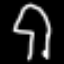
Label: mushroom